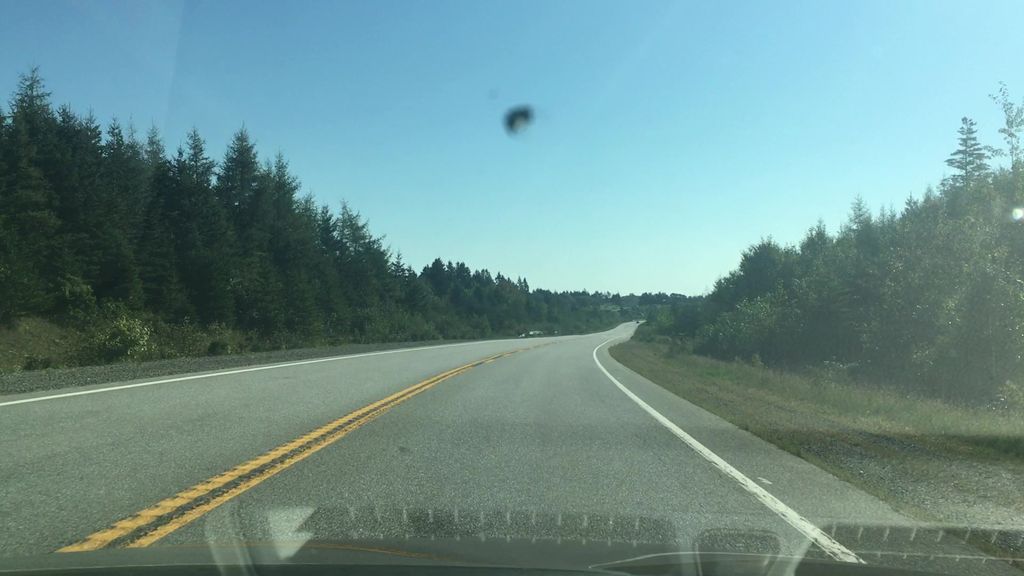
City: halifax